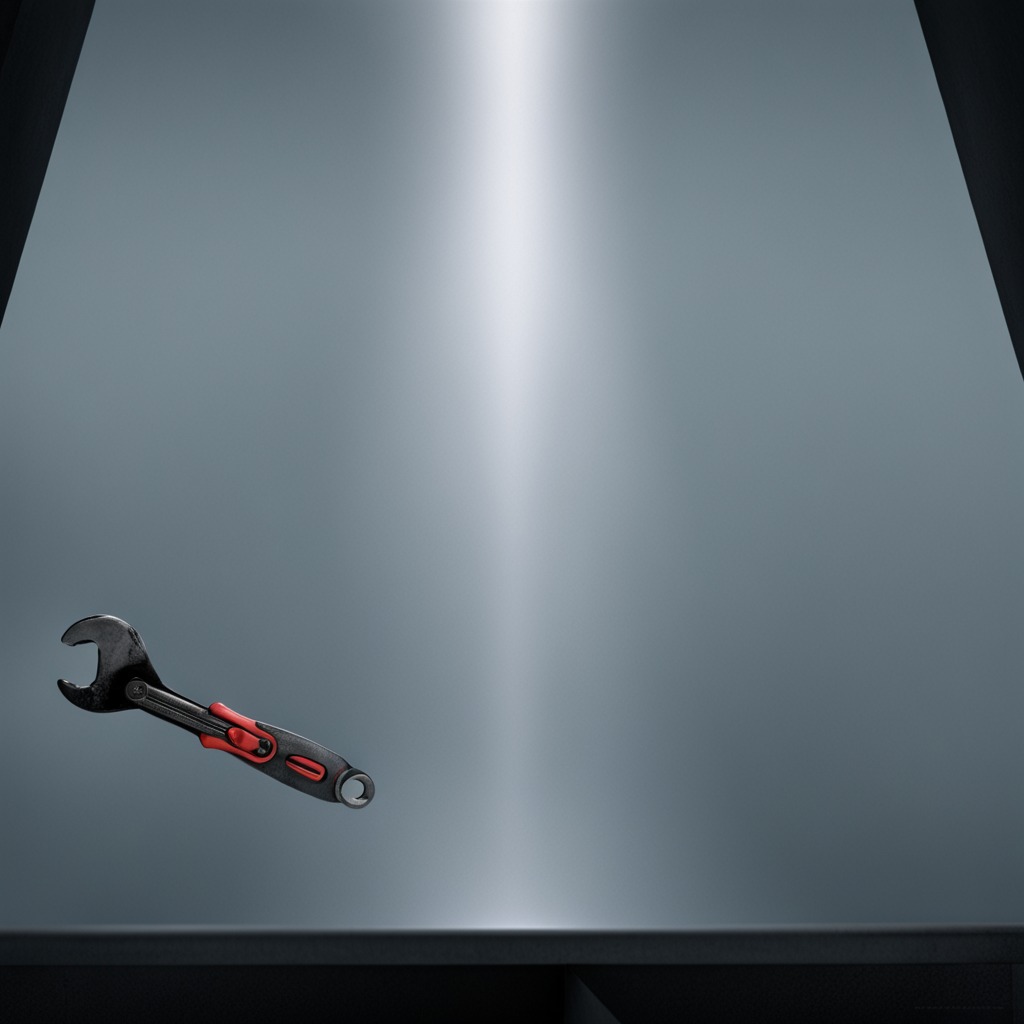
An wrench is lying on a clean empty table in a railway signal maintenance room lit by harsh overhead fluorescents.